Field crop: maize
Growth stage: 1
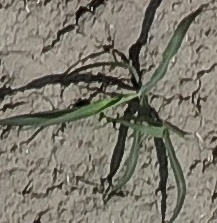
Species: sorghum